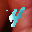
Label: 4